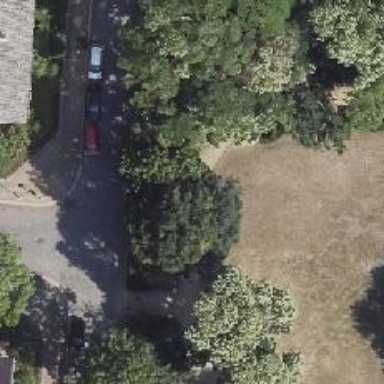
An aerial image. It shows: Excellent compacted footway.